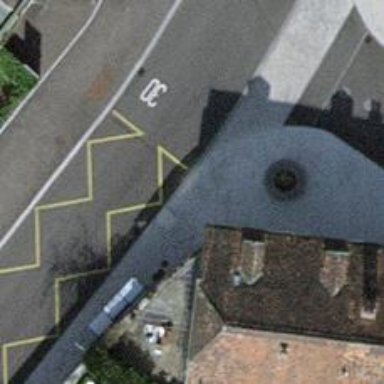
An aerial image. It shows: Concrete sidewalk leading to public transport platform.